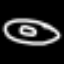
Label: donut